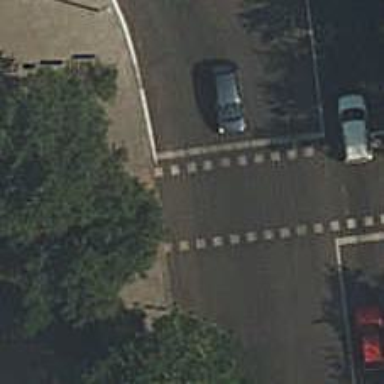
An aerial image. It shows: Asphalt cycleway.